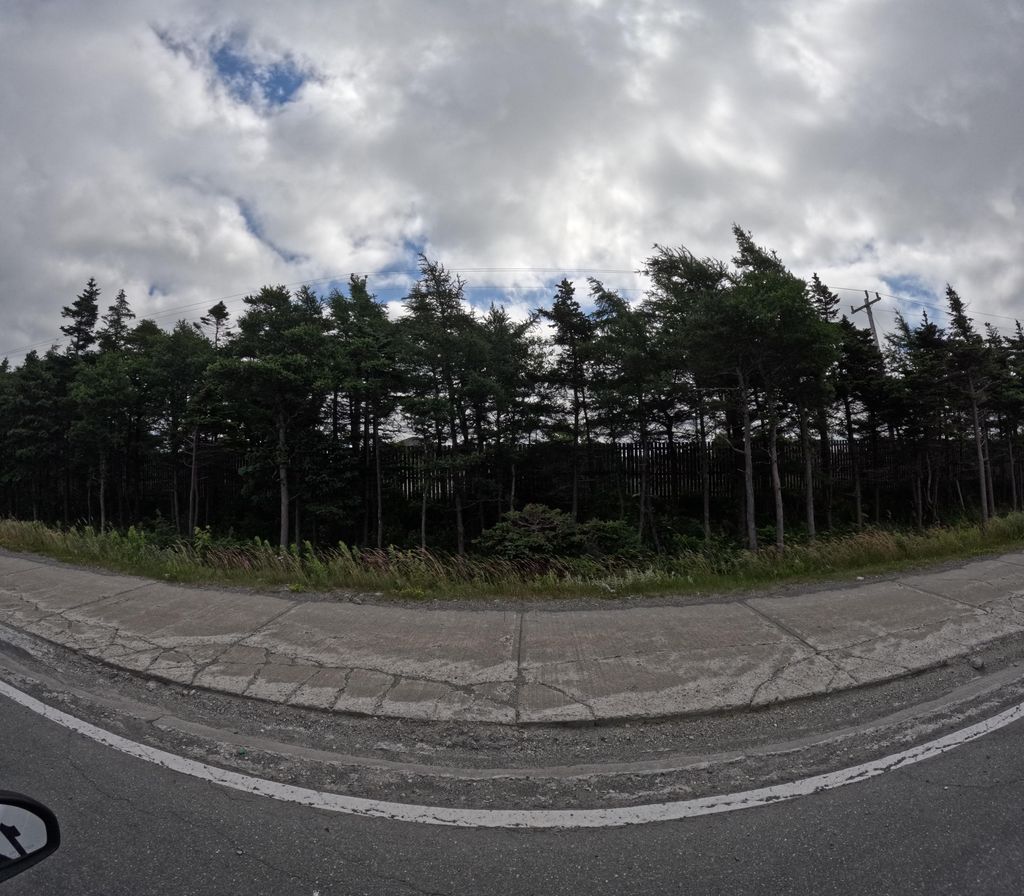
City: st_johns